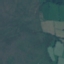
Land use / land cover: Pasture